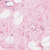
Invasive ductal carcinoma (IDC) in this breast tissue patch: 0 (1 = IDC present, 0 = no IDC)